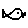
Label: fish